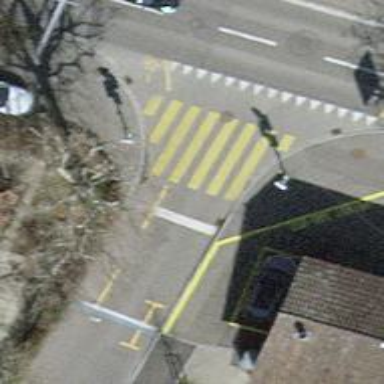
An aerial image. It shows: Unmarked crossing on footway.